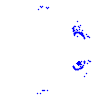
Particle: pion